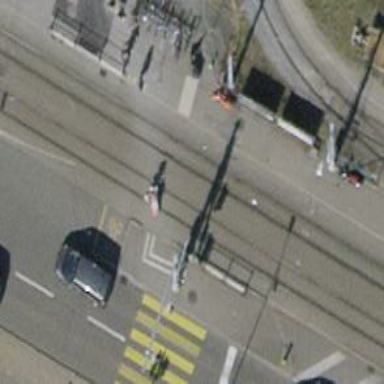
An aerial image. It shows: Unmarked crossing on the road.